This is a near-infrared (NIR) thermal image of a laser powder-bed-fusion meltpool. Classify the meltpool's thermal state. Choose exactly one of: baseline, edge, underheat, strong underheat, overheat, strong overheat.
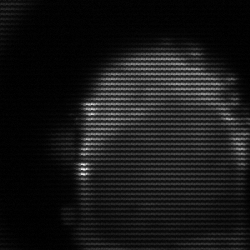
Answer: baseline